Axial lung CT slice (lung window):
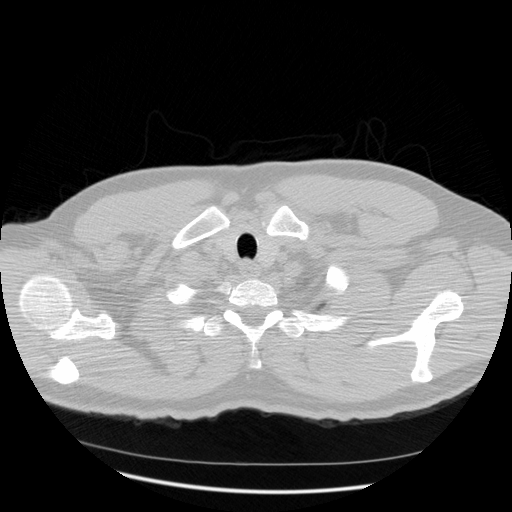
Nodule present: no